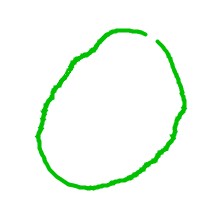
Shape: circle